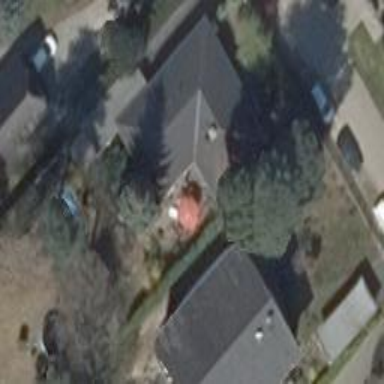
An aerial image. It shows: Detached building with hipped roof.